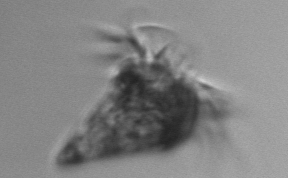
Label: Strombidium_wulffi